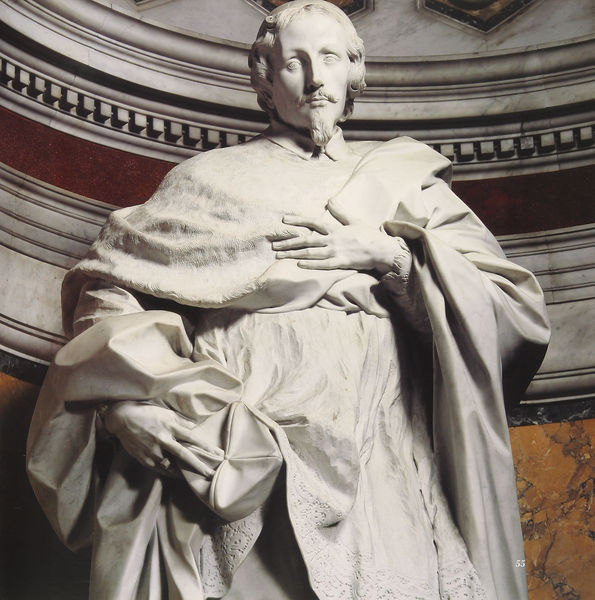
Titel: Monument des Kardinals Neri Corsini (d.Ä.)
Künstler: Giovan Battista Maini
Standort: Rom, S. Giovanni in Laterano (EU - I - Latium)
Schlagwörter: hand, kopf, kämpfer, mann, schatten, umhang, weiß, gelb, finger, frankreich, grau, haar, hut, marmor, mund, nase, schwarz, blick, rot, tuch, rock, bart, kappe, mütze, schnurrbart, augen, barock, falten, halten, kragen, spitze, stehen, stein, ärmel, innenraum, kirche, figur, gewand, haare, mantel, stoff, borte, kinn, ohren, skulptur, statue, kopfbedeckung, monochrom, bischof, papst, detail, faltenwurf, plastik, ring, nische, kardinal, spitzbart, priester, quadrat, ornat, mamor, kleriker, kardinalshut, beffchen, richelieu, mormor, marmoe, bishof, 1700, bart rotunde